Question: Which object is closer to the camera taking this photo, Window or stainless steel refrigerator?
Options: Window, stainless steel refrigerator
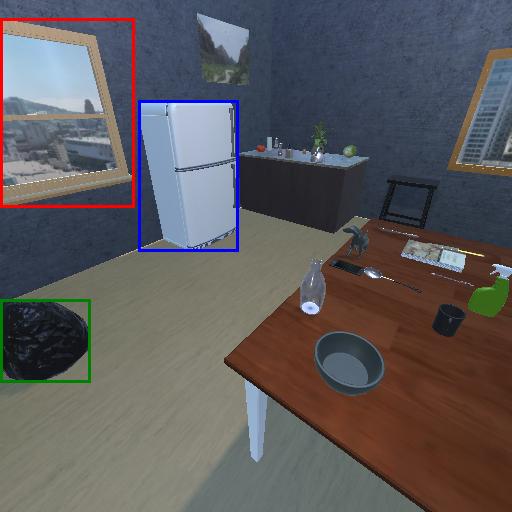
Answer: Window